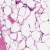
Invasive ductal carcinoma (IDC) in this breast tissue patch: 0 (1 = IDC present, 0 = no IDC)